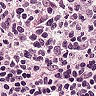
Metastatic tissue present: no